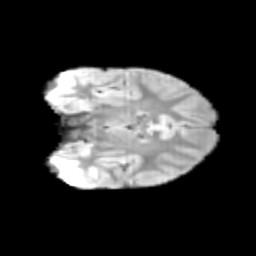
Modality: T2w
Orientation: coronal
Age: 10
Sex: male
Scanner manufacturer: siemens
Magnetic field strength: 3 T
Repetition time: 3.8 s
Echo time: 0.07 s